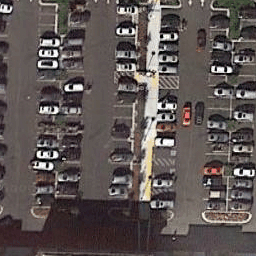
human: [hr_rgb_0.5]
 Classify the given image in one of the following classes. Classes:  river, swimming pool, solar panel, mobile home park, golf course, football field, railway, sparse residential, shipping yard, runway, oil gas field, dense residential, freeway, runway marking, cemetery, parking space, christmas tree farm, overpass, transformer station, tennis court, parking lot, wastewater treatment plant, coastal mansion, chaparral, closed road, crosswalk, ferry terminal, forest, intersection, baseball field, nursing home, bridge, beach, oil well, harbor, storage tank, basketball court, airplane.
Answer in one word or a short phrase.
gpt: parking lot